Question: I am fairly new to HTML and CSS, I've been working on creating a clickable banner by using a table, but I'm having trouble getting rid of white spaces between my rows and spliced images.
This is what the table looks like in a browser

And below is my code for the table:
'''
<!DOCTYPE html>
<html>
<head>
<meta charset="UTF-8" />
<title>A Spot Banner</title>
</head>
<body>
<table style="width: 100%;">
<tbody>
<tr>
<td colspan="3"><img src="images/top%20header%201.jpg" alt="TOP BANNER" /></td>
</tr>
<tr>
<td><img src="images/top%20row%20left%20side%201.jpg" alt="SECOND BANNER" /></td>
<td><a href="https://www.link.com/login"><img src="images/last%20image%20to%20line%20with%20top%20header%201.jpg" alt="THIRD BANNER" /></a></td>
</tr>
<tr>
<td><a href="https://www.link.com/application"><img src="images/bottom%20row%20left%20side%202.jpg" alt="FOURTH BANNER" /></a></td>
</tr>
</tbody>
</table>
</body>
</html>
'''
I've tried inline styling using padding and margin, but both seem to affect the placement of the other banners, specifically the third banner.
I'm quite new and not too sure what else to try, does anyone have any advice or resources I can use to figure this out?
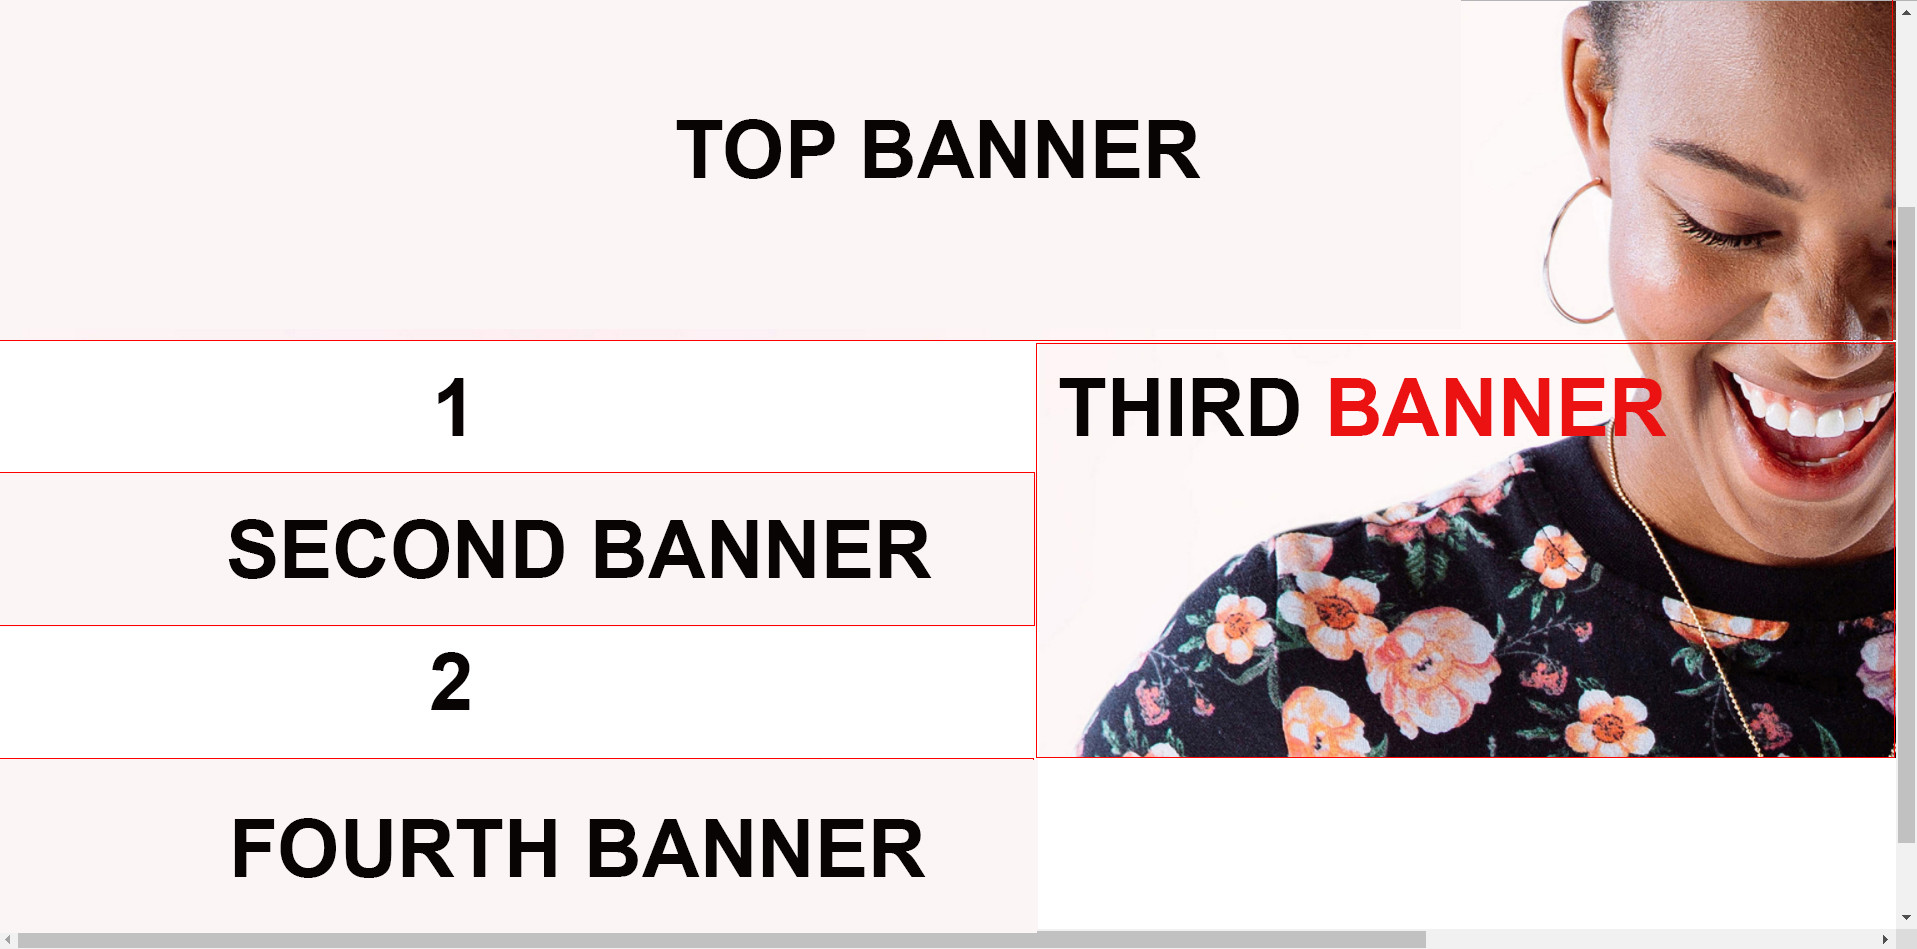
Answer: Try adding this CSS:
'''
table {
border-collapse: collapse;
}
td {
padding: 0;
}
'''
Border-collapse will do just that: remove the space in between each of the table data ('<td>') elements.
Padding will also remove any leftover space between these elements.